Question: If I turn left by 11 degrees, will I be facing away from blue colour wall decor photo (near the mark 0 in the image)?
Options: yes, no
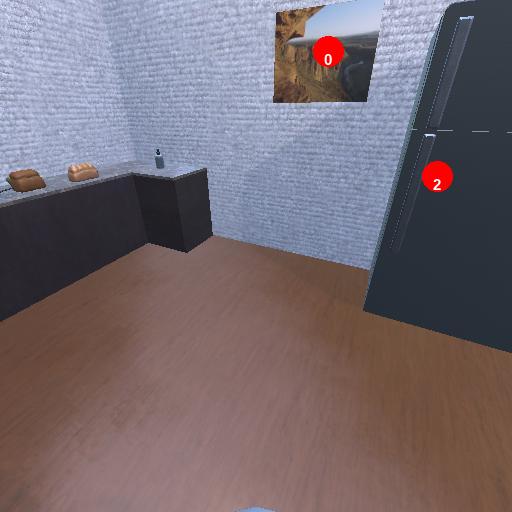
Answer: yes